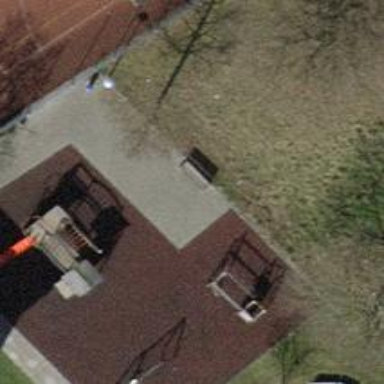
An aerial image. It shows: Playground area for leisure activities on the land.